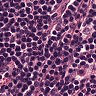
Metastatic tissue present: no